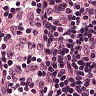
Metastatic tissue present: no